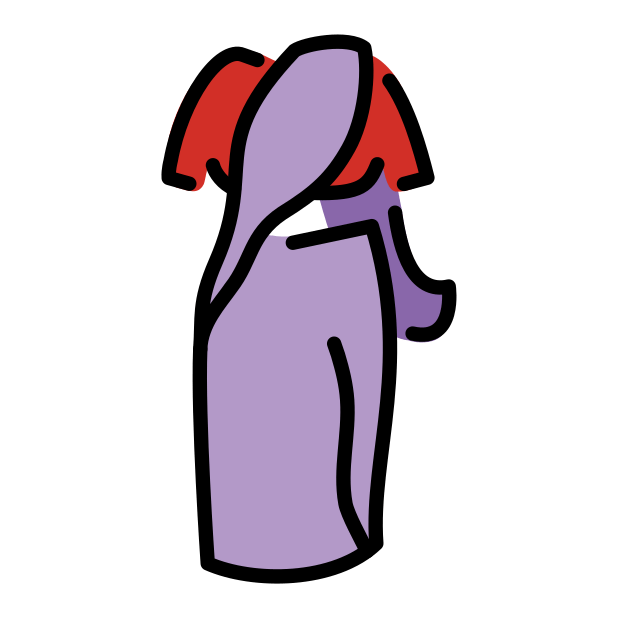
sari